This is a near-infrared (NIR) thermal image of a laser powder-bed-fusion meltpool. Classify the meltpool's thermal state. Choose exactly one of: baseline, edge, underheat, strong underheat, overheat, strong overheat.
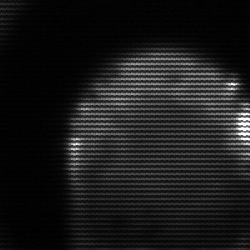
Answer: edge